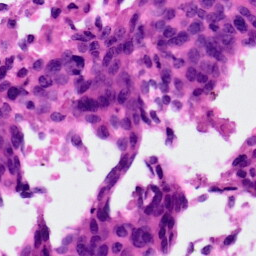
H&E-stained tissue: Ovarian